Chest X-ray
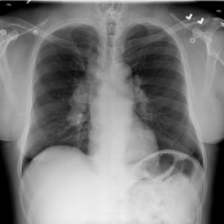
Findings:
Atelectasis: negative
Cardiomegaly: negative
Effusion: negative
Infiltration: negative
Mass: negative
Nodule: negative
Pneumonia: negative
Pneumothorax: negative
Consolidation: negative
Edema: negative
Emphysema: negative
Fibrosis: negative
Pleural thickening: negative
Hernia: negative